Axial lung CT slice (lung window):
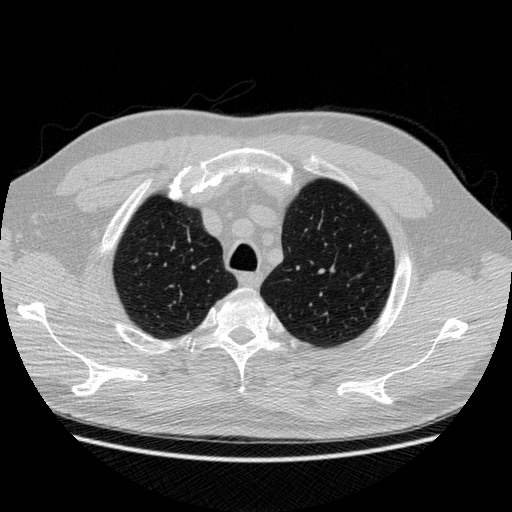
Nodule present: no